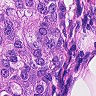
Metastatic tissue present: yes